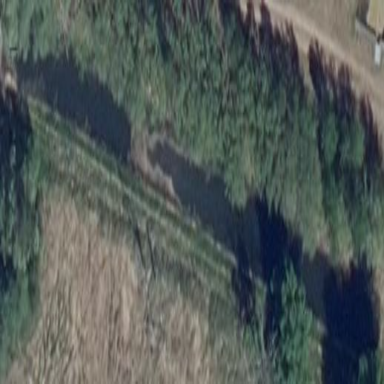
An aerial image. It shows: Ditch filled with water.